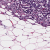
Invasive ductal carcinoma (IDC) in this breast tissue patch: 1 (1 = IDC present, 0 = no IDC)